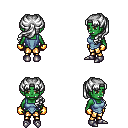
a pixel art fantasy rpg character, female body template, orc, green skin, blue vest, gold greaves, white princess hairstyle, gold gloves, metal boots, four views (front, back, left, right), 2x2 character sprite sheet, small pixel art, hard edges, no anti-aliasing